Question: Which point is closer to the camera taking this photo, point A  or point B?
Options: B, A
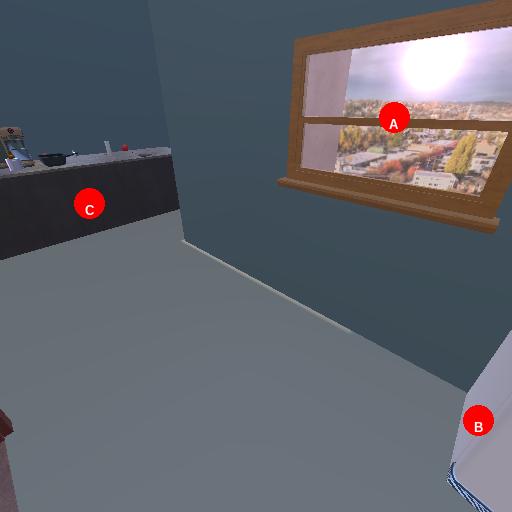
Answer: B